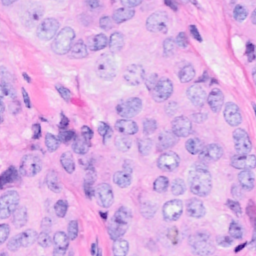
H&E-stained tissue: Breast